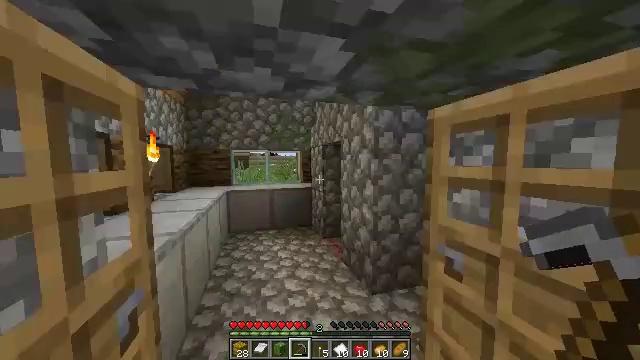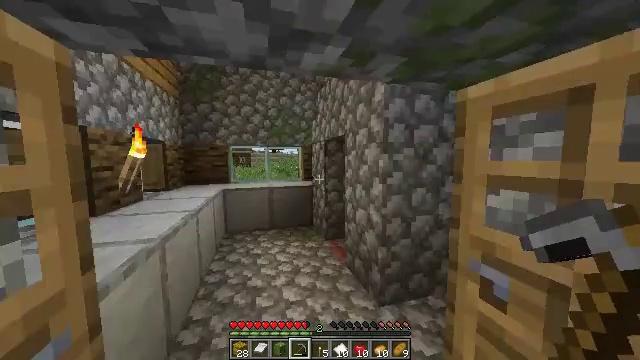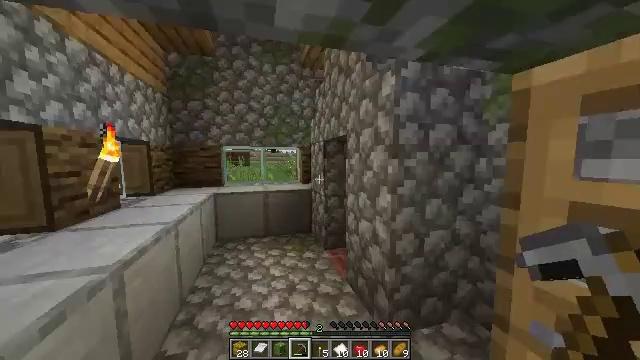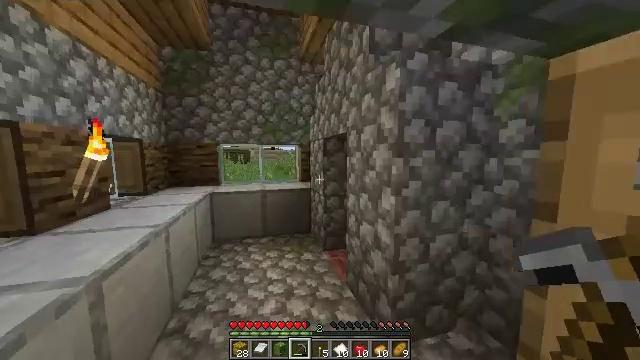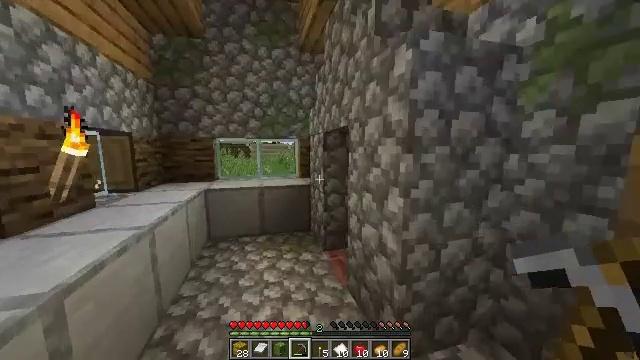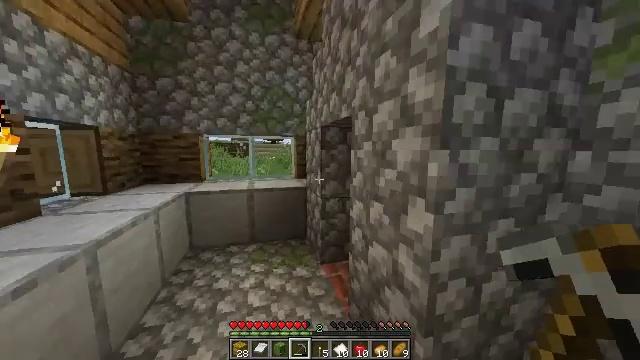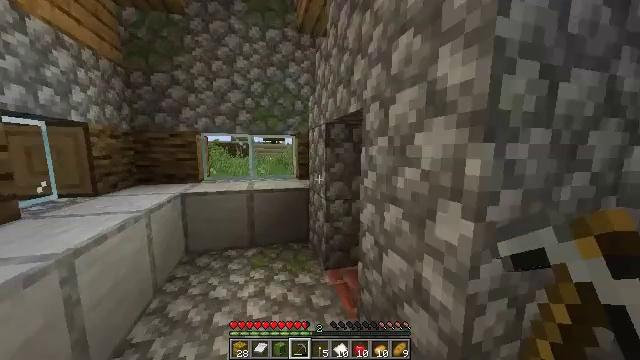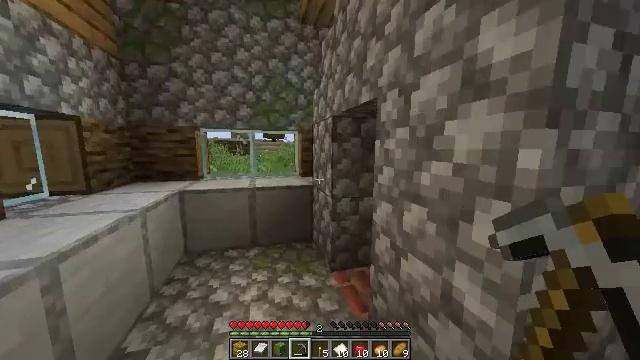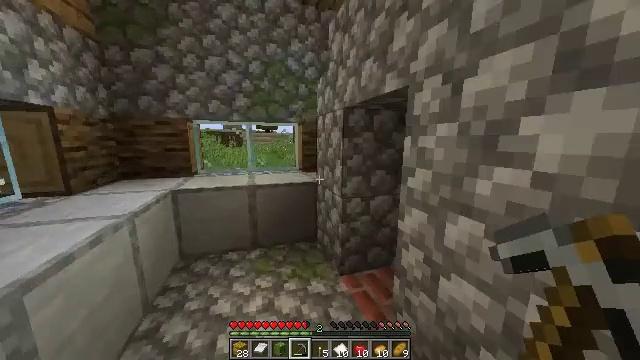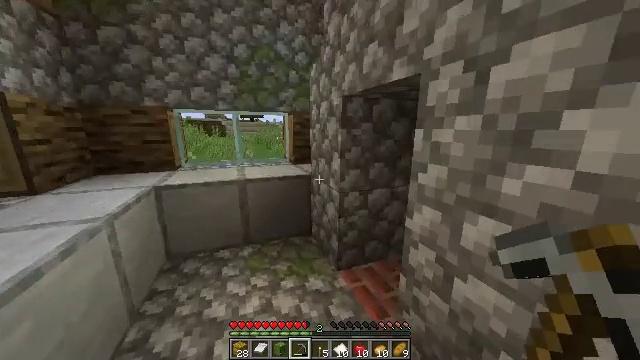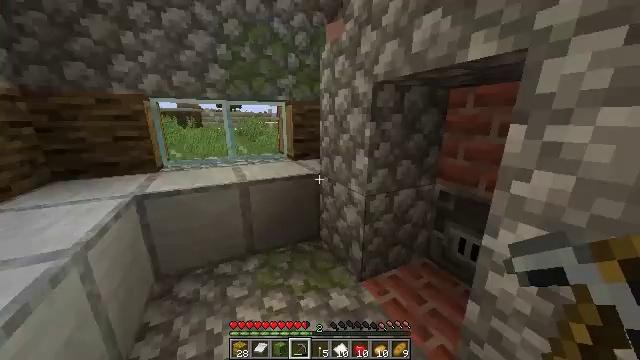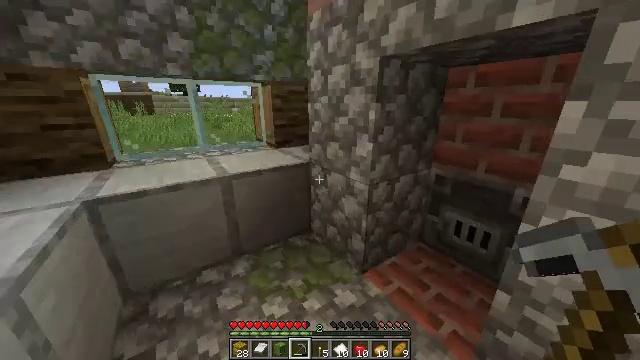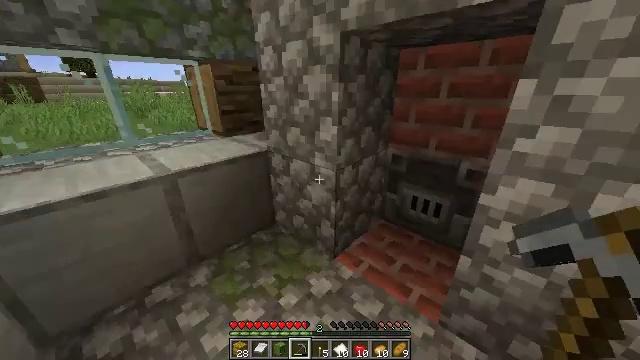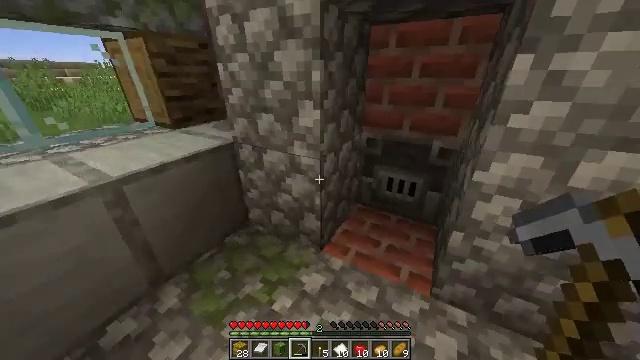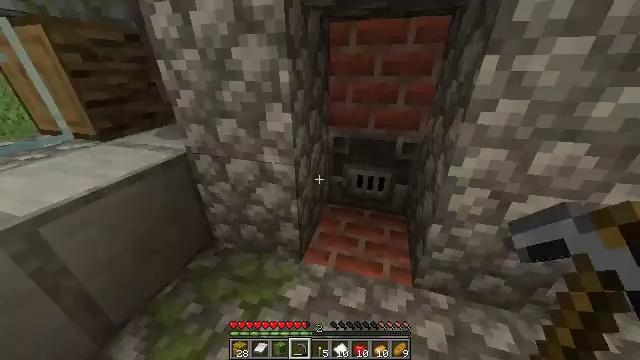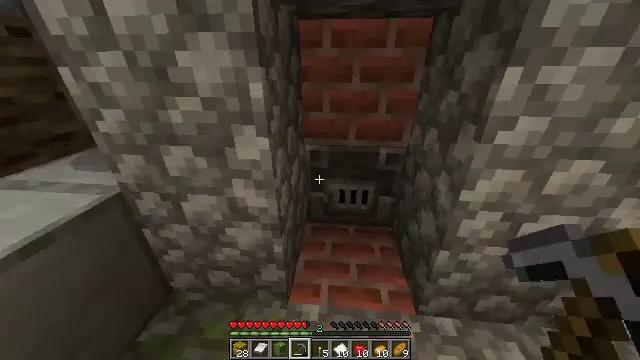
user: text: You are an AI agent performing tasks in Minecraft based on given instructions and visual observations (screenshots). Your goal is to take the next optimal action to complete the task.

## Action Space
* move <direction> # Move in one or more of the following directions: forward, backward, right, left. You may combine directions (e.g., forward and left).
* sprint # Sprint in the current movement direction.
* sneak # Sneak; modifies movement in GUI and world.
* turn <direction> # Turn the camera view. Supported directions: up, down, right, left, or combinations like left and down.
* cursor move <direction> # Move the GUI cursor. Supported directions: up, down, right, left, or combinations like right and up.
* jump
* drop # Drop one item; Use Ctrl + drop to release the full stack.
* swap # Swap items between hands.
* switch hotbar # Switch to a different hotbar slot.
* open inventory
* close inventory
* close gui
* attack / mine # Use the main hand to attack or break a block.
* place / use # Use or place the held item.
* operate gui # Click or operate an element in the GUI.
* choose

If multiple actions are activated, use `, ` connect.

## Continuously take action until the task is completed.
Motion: motion action
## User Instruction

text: Mine the blast furnace.
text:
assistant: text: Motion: move forward
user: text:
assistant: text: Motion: move forward
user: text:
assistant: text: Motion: move forward
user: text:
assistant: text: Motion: move forward, turn down
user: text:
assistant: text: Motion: move forward
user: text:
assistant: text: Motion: move forward and move left
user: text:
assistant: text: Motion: move forward and move left
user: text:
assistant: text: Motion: move forward and move left, turn right and down
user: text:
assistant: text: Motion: move forward and move left, turn right and down
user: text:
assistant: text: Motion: move forward and move left, turn right and down
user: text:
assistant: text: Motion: move forward and move left, turn right and down
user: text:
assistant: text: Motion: move forward and move left, turn right and down
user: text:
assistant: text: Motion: move forward and move left, turn right and down
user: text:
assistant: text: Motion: move forward, turn right
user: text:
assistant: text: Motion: move forward, turn right
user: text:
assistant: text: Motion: move forward, sneak, turn right
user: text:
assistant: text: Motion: move forward, sneak, turn right and up
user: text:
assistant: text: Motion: move forward, sneak, attack / mine
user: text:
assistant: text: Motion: move forward, sneak, attack / mine
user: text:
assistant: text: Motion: move forward and move right, sneak, attack / mine
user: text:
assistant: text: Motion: move forward and move right, sneak, turn right, attack / mine
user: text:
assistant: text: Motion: move forward and move right, sneak, attack / mine
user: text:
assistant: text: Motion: move forward and move right, sneak, attack / mine
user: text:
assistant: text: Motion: move forward and move right, sneak, turn left, attack / mine
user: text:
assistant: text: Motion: move forward, sneak, turn left, attack / mine
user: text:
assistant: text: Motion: sneak, turn left, attack / mine
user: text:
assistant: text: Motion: sneak, turn left, attack / mine
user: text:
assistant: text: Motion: sneak, attack / mine
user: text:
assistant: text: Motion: sneak, attack / mine
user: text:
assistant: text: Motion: sneak, attack / mine